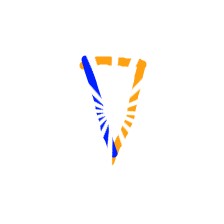
Shape: triangle